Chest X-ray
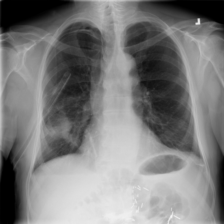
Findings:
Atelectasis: negative
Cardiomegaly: negative
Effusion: positive
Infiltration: negative
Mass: positive
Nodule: negative
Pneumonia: negative
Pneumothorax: positive
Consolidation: negative
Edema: negative
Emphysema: negative
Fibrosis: negative
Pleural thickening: negative
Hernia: negative